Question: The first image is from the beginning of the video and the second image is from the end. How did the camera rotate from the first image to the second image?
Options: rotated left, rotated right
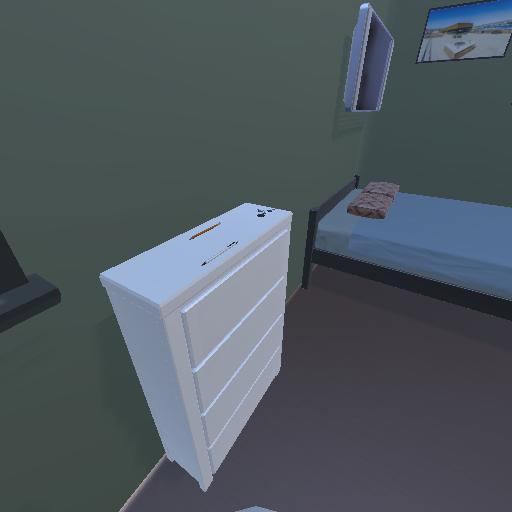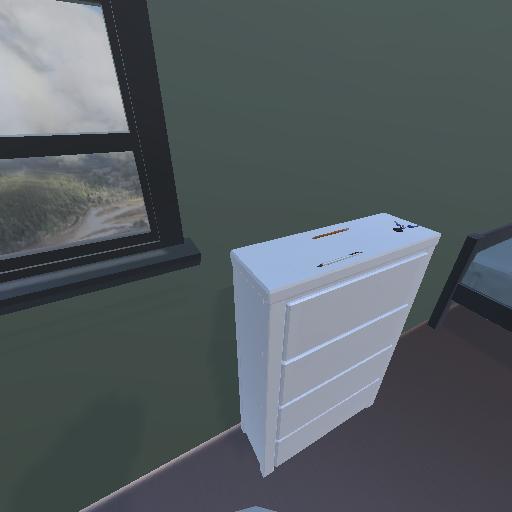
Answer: rotated left